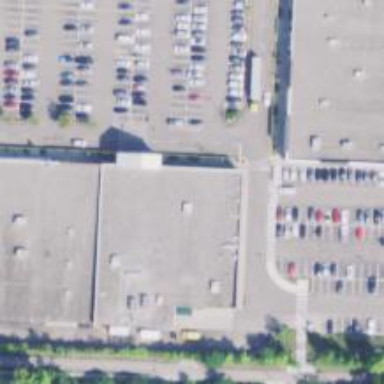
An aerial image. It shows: Retail building housing supermarket.